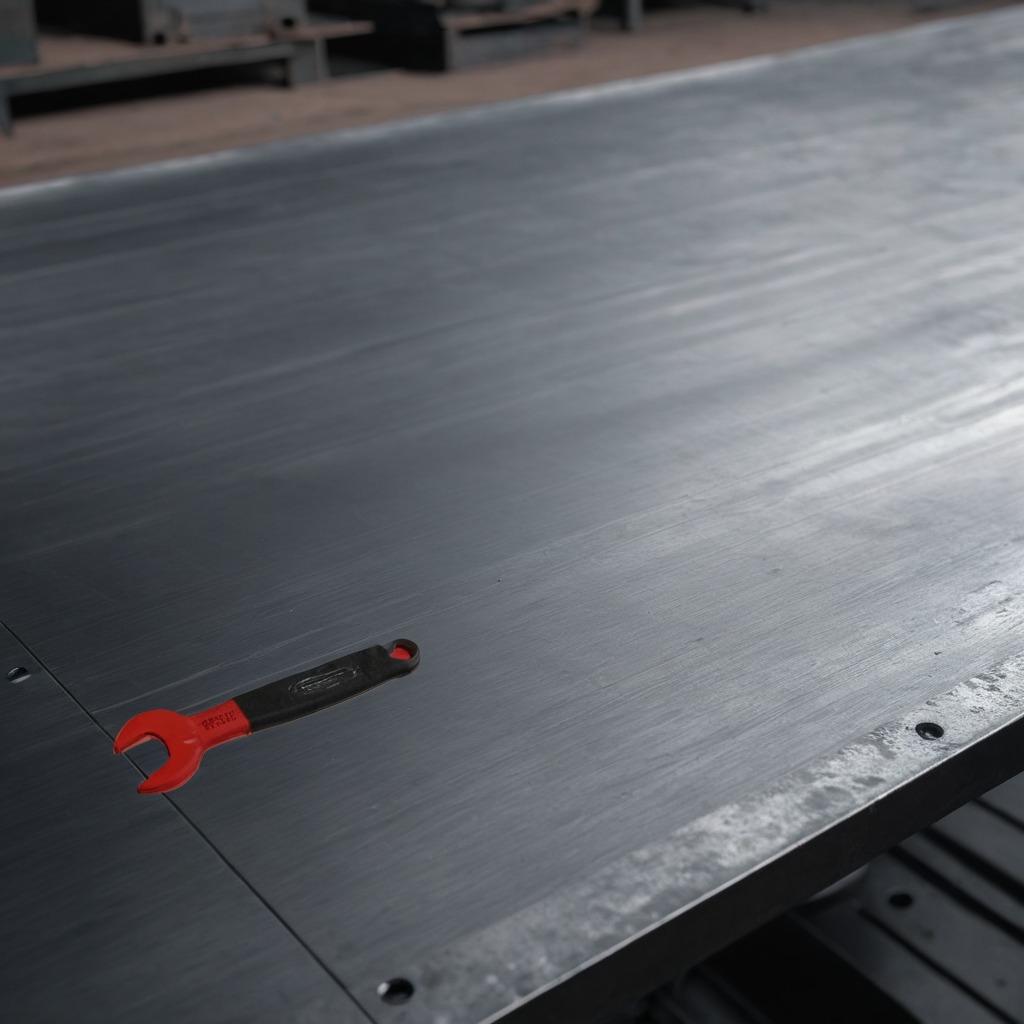
An wrench lies on the cold steel table in the mining workshop.